Field crop: tomato
Growth stage: 1
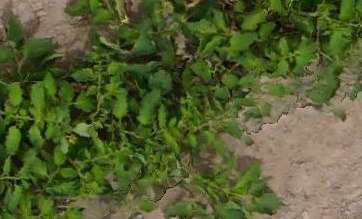
Species: tomato